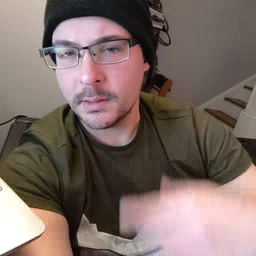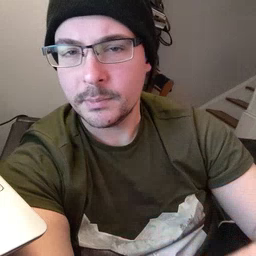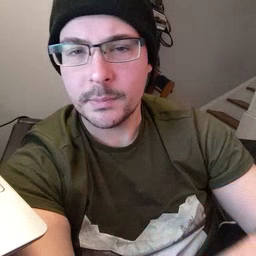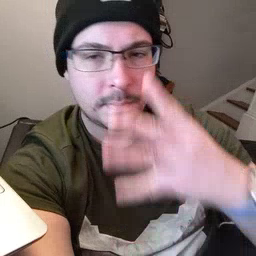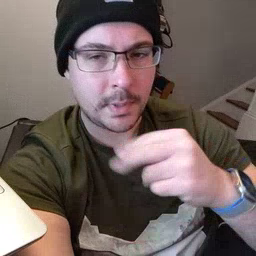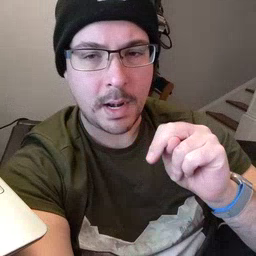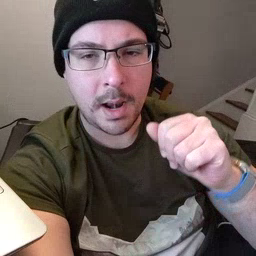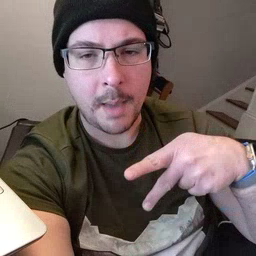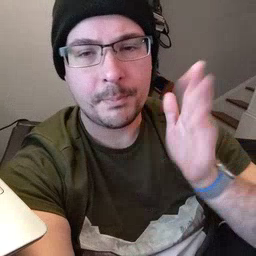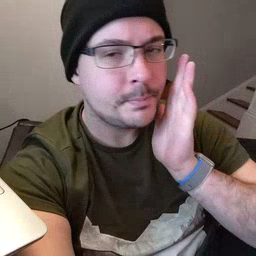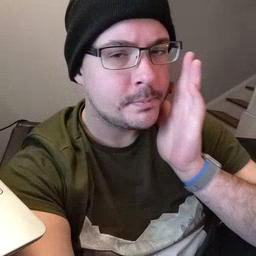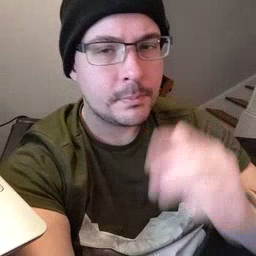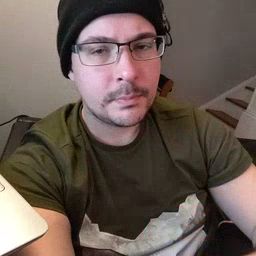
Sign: nap